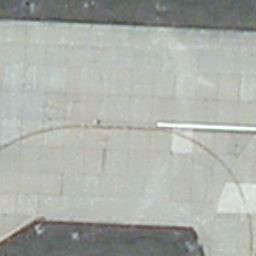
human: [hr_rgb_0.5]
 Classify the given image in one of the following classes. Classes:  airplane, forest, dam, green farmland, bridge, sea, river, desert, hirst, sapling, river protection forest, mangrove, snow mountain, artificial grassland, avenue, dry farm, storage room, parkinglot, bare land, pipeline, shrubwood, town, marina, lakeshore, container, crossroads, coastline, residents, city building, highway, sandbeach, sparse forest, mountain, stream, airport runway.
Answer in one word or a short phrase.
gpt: airport runway